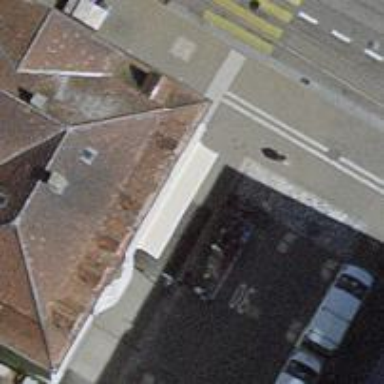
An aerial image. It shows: Bicycle parking facility.